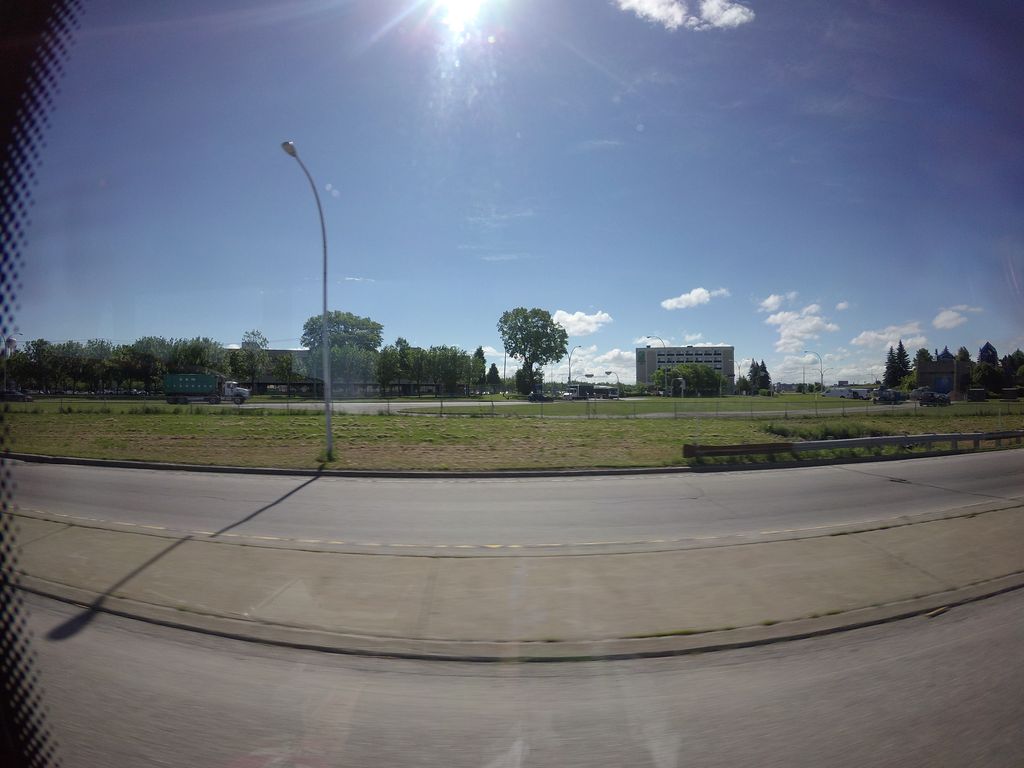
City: montreal